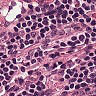
Metastatic tissue present: no